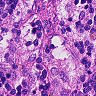
Metastatic tissue present: no